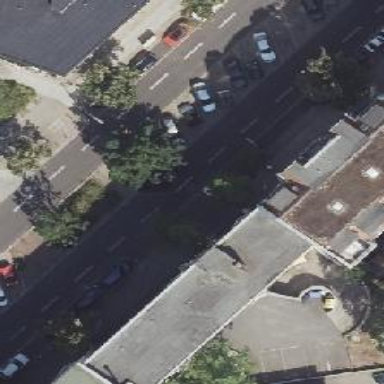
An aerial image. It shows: Footway located on traffic island.